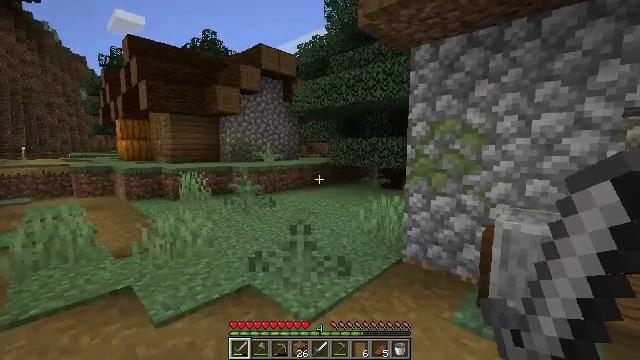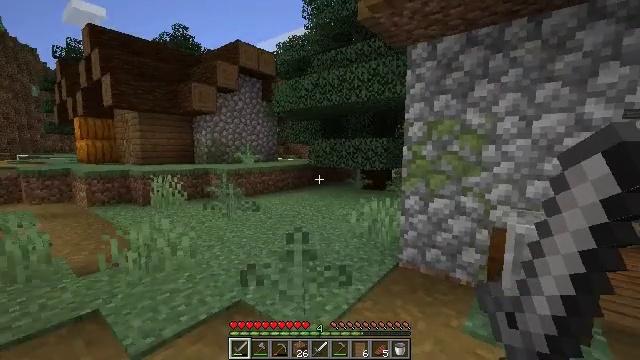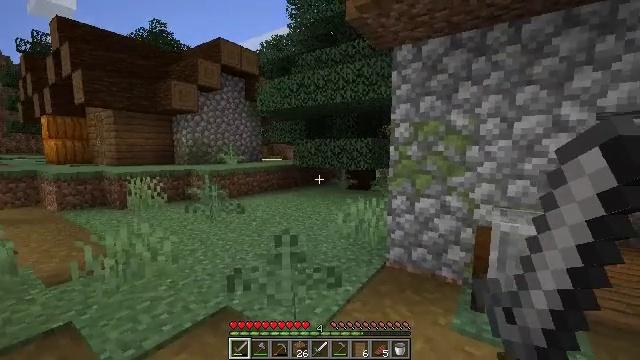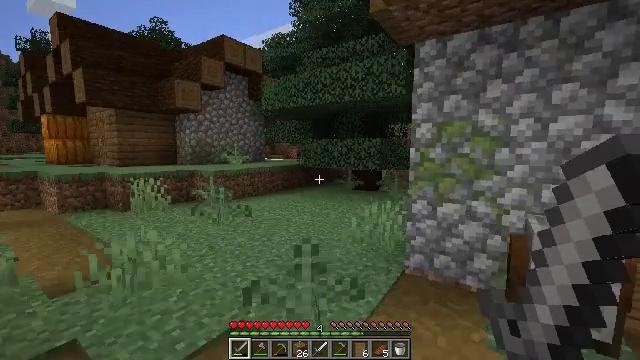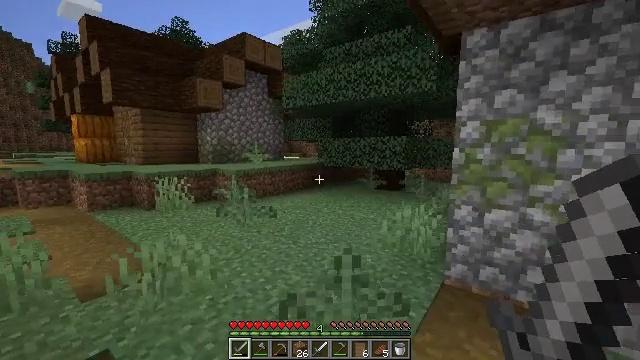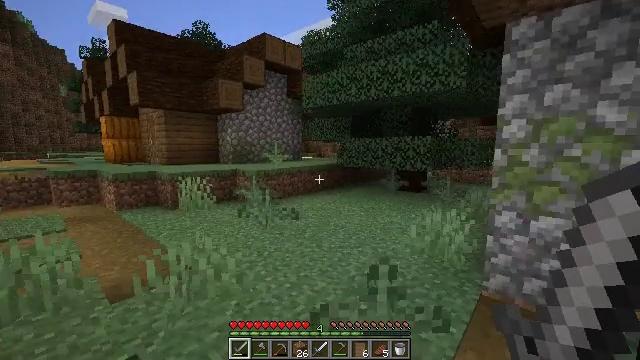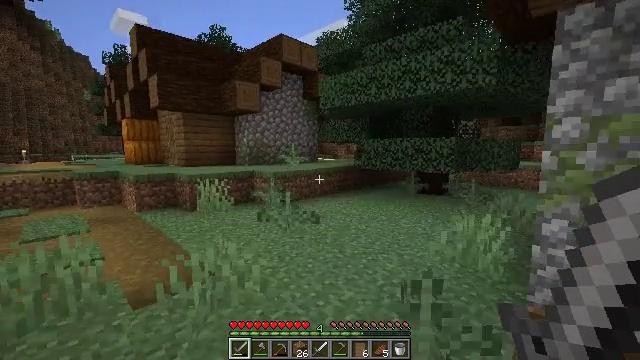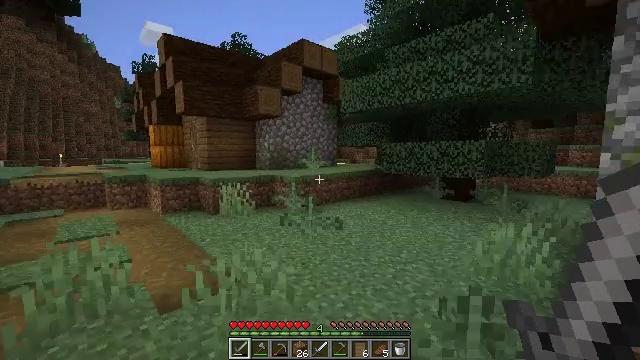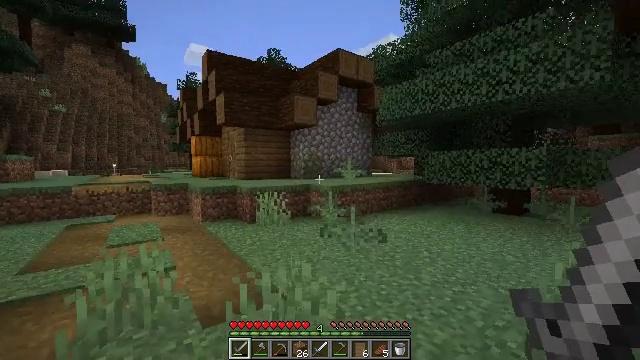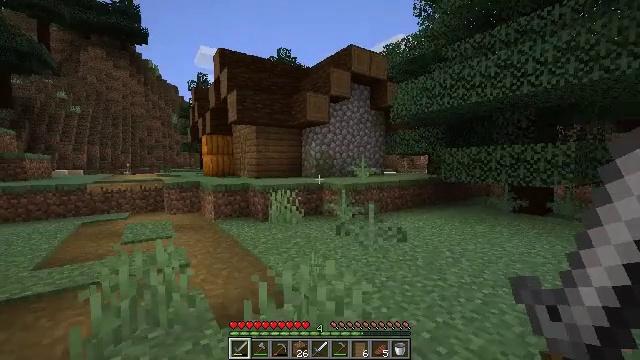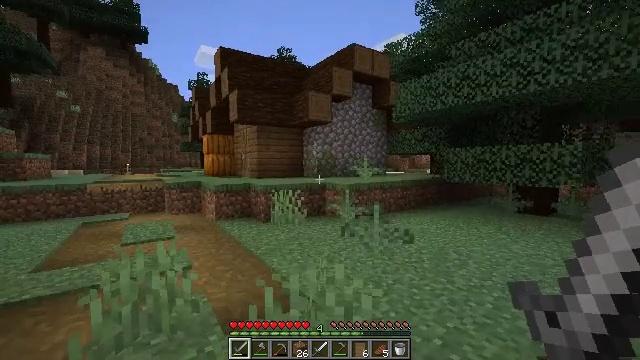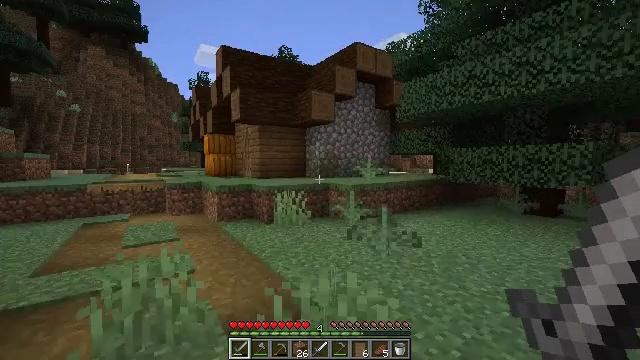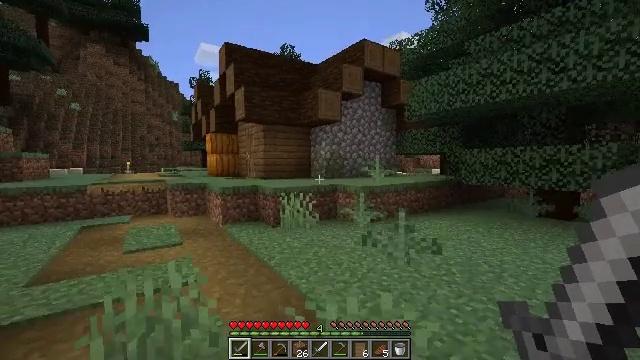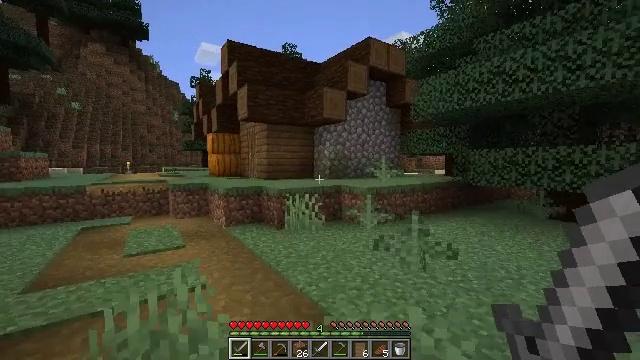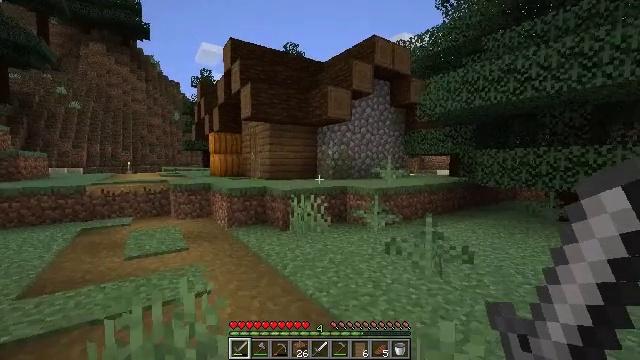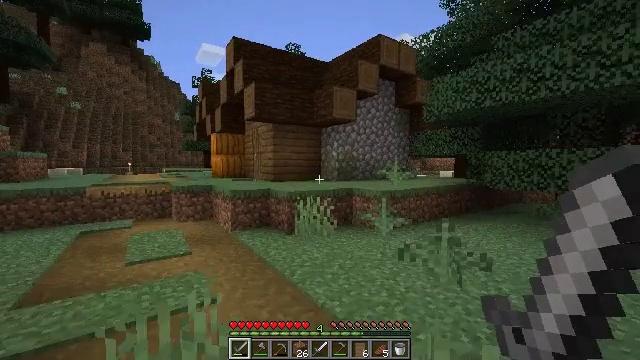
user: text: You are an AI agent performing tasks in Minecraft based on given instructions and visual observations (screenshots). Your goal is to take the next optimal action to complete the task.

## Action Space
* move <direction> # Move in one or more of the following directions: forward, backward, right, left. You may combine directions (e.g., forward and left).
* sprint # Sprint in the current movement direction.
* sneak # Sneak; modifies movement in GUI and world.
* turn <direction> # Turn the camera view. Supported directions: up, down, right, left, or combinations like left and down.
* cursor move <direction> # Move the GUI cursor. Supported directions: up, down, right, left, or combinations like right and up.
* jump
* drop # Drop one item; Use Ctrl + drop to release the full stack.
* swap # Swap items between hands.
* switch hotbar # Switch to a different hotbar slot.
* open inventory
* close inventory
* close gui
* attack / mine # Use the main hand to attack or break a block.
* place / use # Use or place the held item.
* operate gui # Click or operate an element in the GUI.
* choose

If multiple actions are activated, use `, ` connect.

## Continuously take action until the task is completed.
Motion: motion action
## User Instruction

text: Attack the spruce door to gather it.
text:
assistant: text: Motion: move forward and move left, turn right
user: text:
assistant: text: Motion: move forward and move left, turn right
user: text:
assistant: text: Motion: move forward and move left
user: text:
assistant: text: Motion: move forward and move left, turn left
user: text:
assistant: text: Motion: move forward and move left, turn left
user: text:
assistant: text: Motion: move forward and move left, turn left
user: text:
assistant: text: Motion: move forward and move left, turn left
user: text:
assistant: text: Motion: move forward and move left, turn left and up
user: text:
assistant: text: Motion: move forward and move left, turn left
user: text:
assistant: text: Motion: move forward and move left
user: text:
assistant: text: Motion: move forward and move left
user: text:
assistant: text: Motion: move forward and move left
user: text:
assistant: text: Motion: move forward and move left
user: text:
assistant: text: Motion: move forward and move left
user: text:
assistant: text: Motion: move forward and move left
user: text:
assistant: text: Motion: move forward and move left
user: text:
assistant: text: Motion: move forward and move left, turn left
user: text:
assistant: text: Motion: move forward and move left, turn left
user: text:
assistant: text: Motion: move forward and move left
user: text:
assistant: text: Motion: move forward and move left
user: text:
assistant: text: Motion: move forward and move left
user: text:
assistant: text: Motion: move forward and move left
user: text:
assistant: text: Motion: move forward and move left
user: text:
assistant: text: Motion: move forward and move left
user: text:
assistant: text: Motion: move forward and move left
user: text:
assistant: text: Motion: move forward and move left
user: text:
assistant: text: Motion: move forward and move left
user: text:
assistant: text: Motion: move forward and move left
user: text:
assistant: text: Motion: move forward and move left
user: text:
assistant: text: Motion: move forward and move left